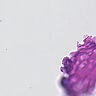
Metastatic tissue present: no